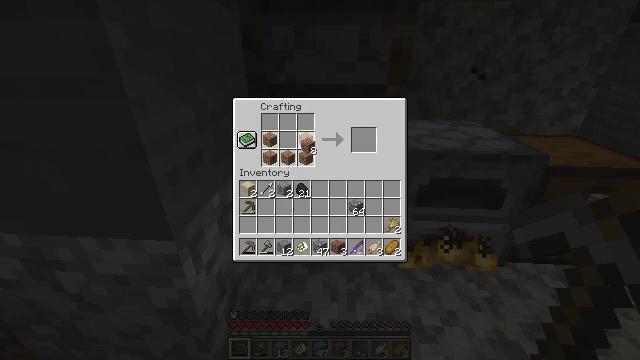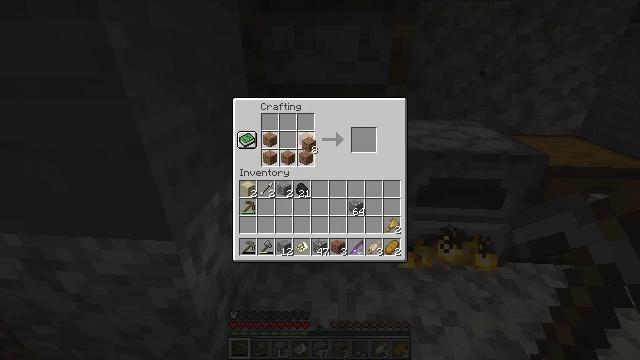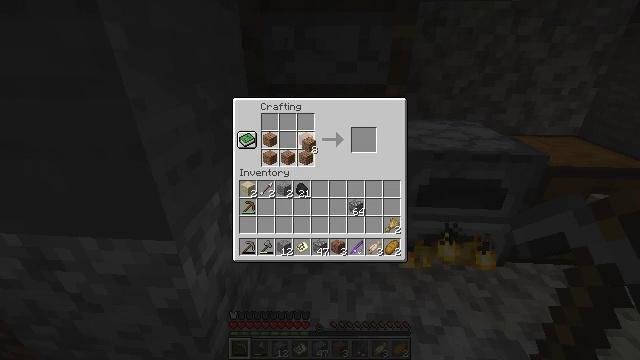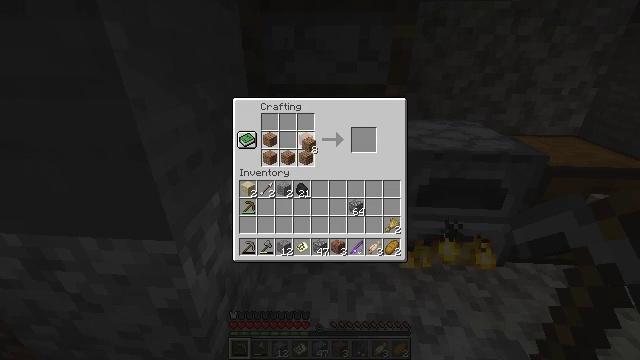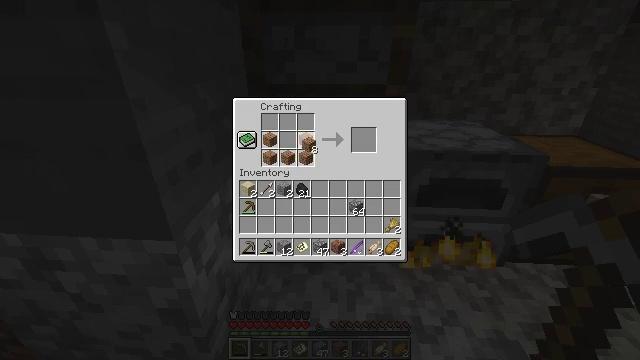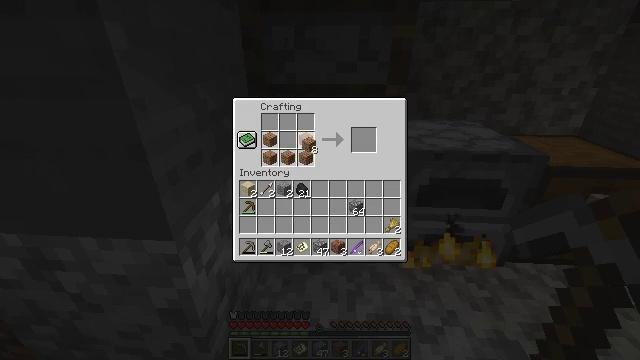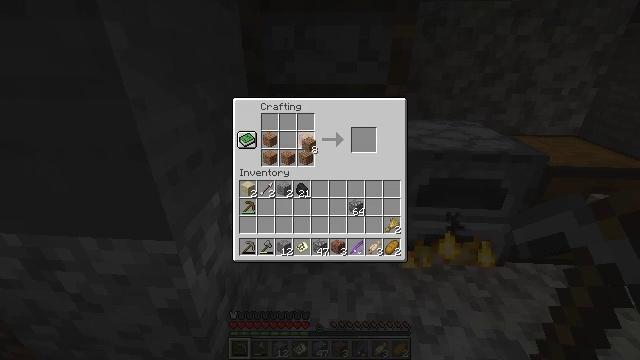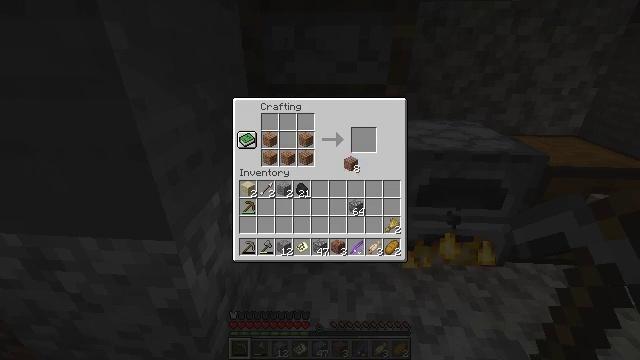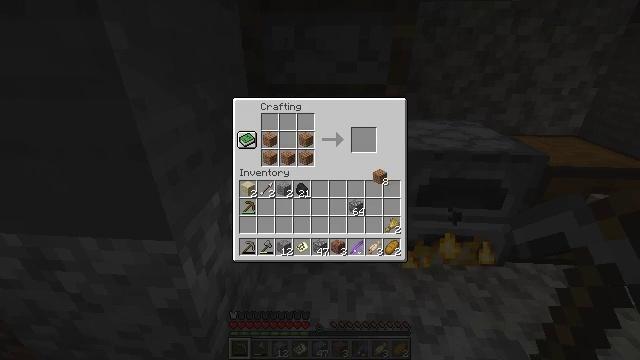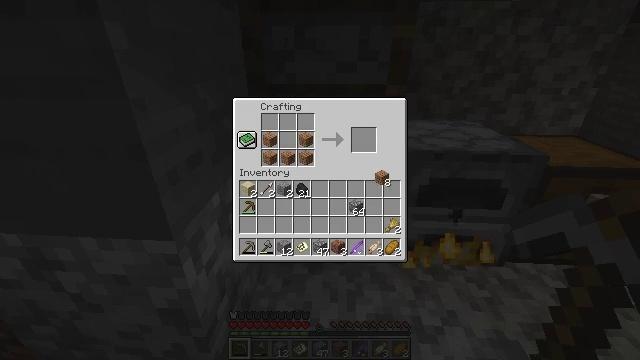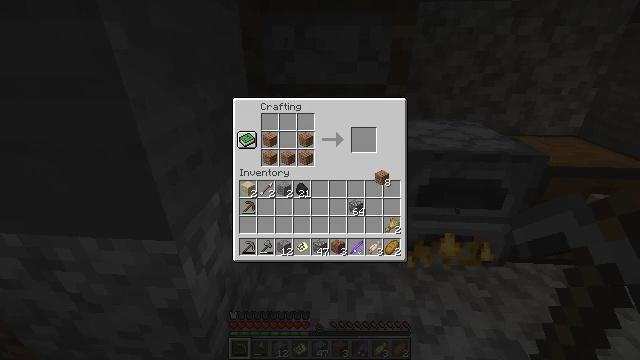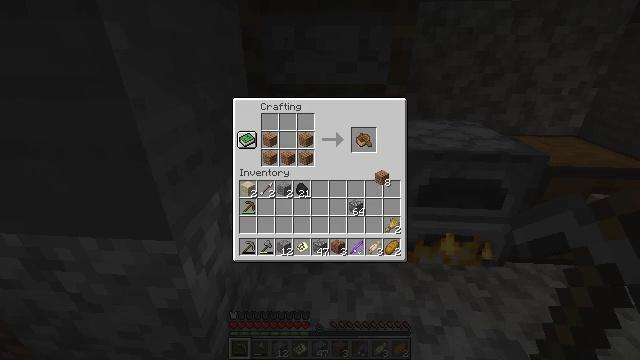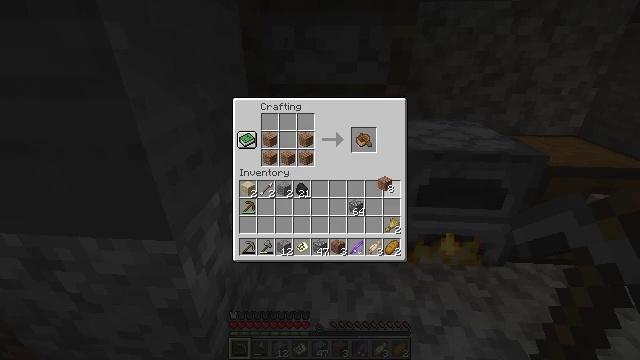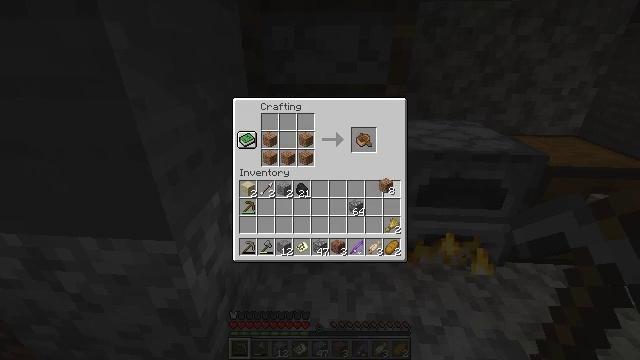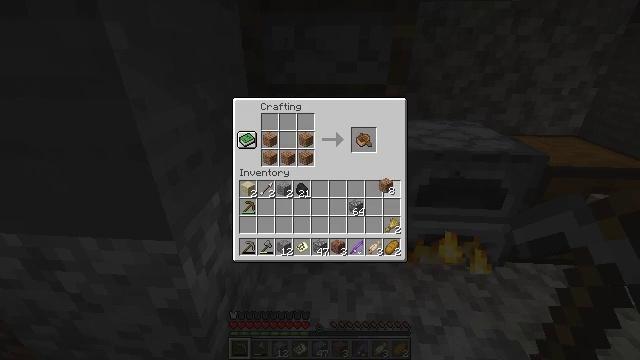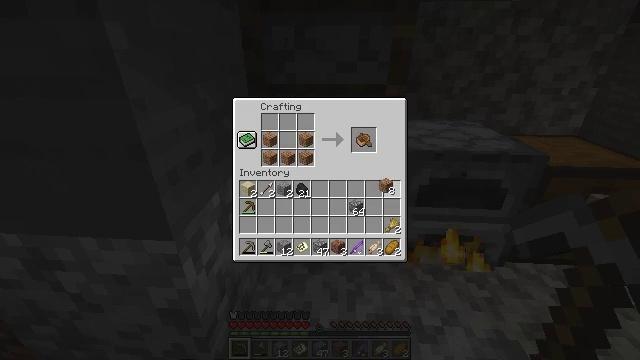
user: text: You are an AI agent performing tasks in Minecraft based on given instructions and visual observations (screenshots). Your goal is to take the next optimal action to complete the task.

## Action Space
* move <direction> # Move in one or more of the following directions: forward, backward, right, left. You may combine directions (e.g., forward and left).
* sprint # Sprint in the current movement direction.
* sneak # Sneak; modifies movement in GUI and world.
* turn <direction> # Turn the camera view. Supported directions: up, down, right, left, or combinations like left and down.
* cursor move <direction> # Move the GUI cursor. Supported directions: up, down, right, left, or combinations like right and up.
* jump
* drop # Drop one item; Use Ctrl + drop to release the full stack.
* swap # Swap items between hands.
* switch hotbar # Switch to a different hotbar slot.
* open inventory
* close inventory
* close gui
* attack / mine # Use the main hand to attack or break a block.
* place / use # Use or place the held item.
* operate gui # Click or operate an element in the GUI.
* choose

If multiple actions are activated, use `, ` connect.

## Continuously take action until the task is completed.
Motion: motion action
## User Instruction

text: Craft a jungle boat from jungle planks.
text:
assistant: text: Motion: choose
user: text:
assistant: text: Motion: choose
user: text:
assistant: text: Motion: choose
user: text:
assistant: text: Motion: choose
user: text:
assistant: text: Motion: choose
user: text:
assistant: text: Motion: no_op
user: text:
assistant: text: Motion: cursor move right and down
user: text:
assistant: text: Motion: cursor move right and down
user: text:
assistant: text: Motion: no_op
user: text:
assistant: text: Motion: no_op
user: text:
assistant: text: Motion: no_op
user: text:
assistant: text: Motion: no_op
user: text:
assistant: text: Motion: no_op
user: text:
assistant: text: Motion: operate gui
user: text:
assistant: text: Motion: operate gui
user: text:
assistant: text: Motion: no_op
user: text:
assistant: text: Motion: no_op
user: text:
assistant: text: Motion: cursor move left and up
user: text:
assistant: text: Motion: cursor move up
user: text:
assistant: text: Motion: no_op
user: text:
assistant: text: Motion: no_op
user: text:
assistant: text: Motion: no_op
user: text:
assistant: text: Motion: operate gui
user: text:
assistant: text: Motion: operate gui
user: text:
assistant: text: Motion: cursor move down, operate gui
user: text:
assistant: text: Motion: cursor move left and down
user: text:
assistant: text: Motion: cursor move left and down
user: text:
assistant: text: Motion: no_op